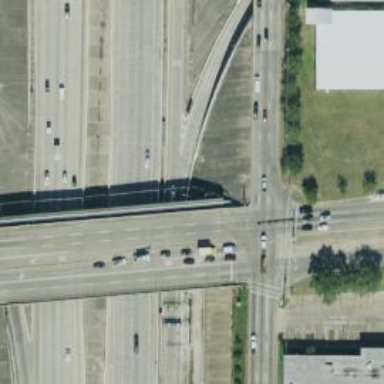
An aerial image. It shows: Toll gantry on the road.